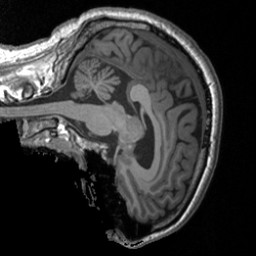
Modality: T1w
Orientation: sagittal
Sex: male
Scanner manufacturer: siemens
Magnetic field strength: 3 T
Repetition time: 1.9 s
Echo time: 0.00226 s